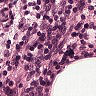
Metastatic tissue present: no